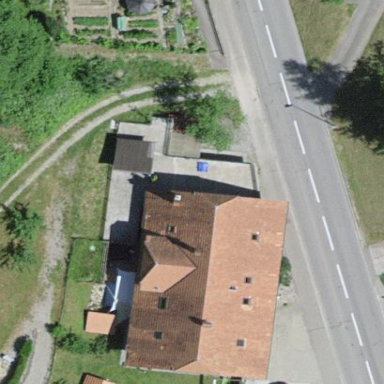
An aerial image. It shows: Residential building.